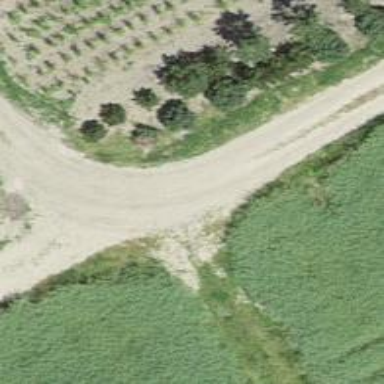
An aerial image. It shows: Unpaved track road.